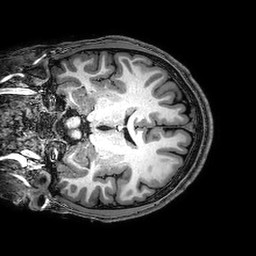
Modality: T1w
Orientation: coronal
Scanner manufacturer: philips
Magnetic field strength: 3 T
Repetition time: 0.008276 s
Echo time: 0.0038 s